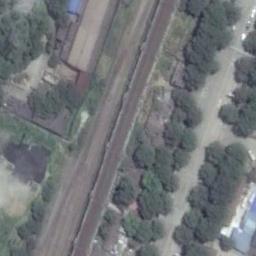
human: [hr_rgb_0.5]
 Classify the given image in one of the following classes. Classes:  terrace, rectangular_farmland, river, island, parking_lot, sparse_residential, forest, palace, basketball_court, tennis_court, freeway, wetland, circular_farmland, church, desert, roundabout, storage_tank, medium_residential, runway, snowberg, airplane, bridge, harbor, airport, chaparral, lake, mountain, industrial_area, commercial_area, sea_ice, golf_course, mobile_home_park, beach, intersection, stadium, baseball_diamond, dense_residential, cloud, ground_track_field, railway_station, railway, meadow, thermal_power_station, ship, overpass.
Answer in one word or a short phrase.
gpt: railway